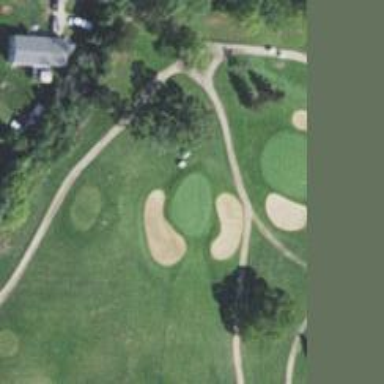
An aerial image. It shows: Golf hole.